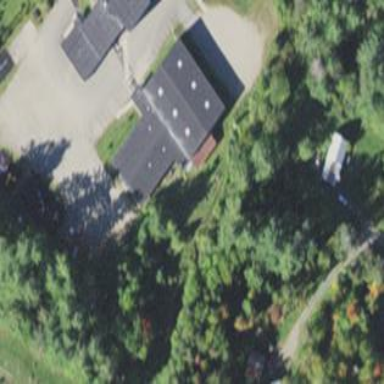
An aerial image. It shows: School building.